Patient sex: M
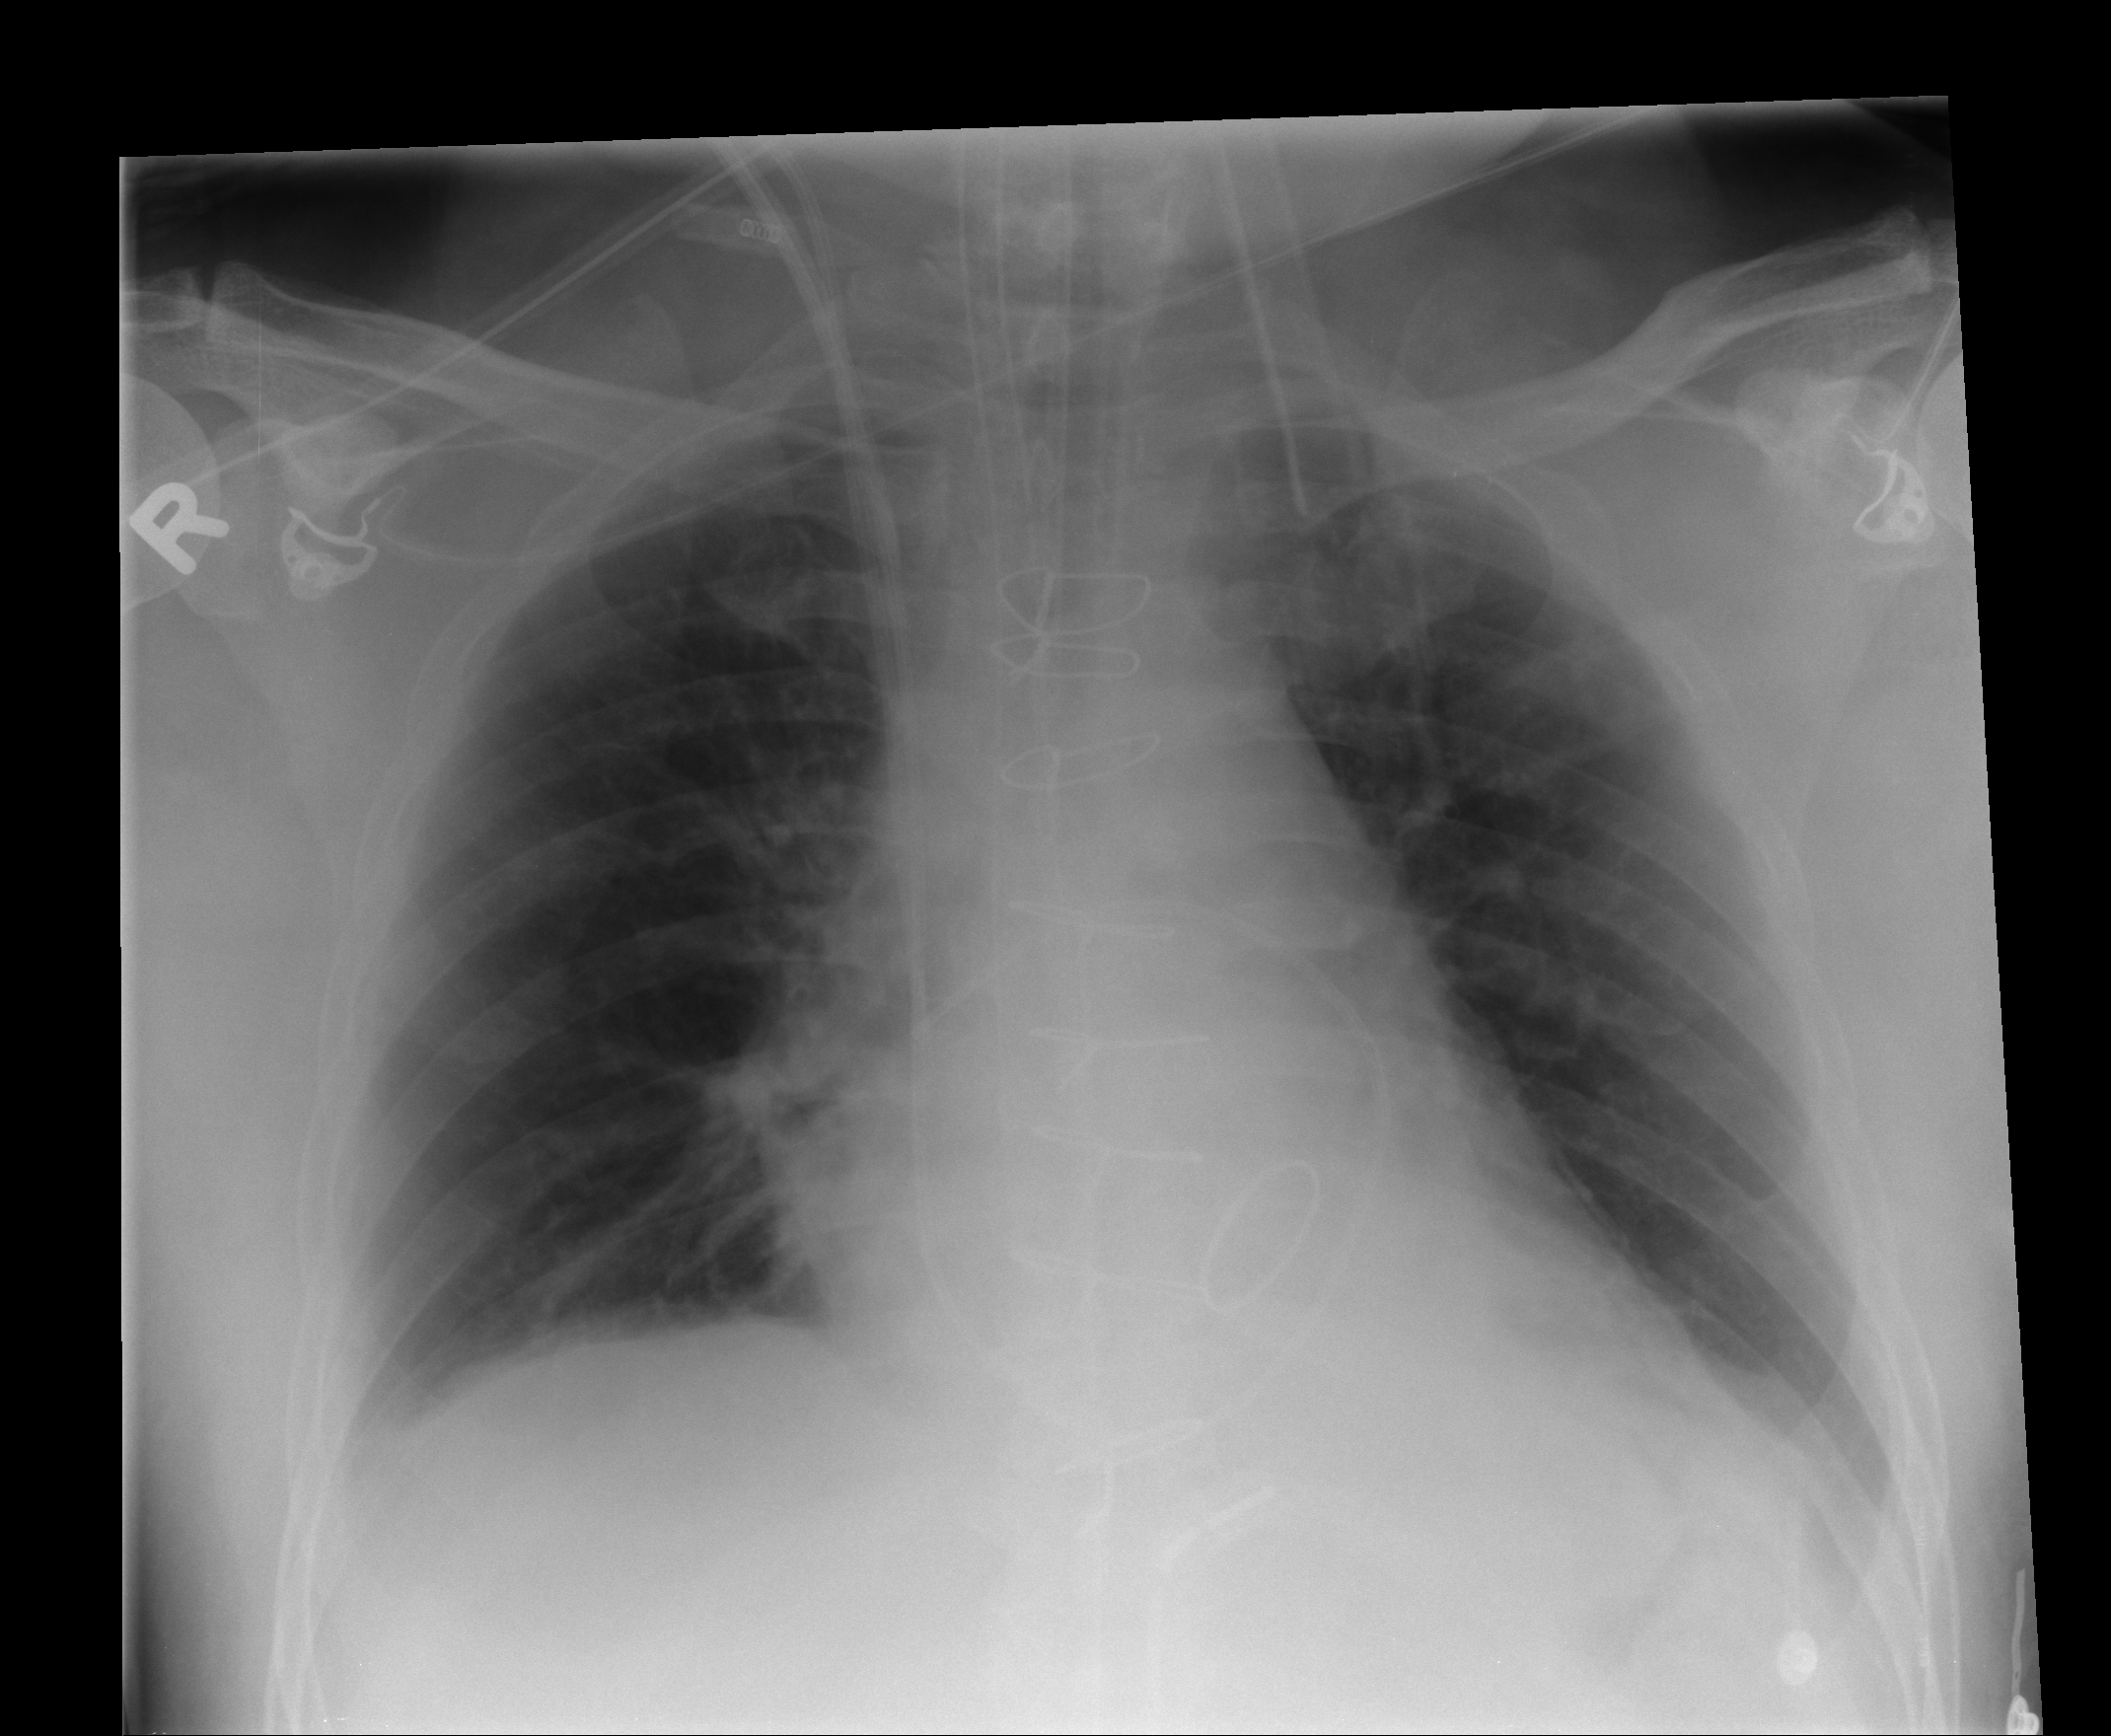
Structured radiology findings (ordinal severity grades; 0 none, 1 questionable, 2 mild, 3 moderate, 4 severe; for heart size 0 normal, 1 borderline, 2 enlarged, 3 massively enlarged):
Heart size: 0
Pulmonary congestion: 0
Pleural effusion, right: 2
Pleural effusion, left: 0
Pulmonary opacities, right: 0
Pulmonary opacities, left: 0
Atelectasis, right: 2
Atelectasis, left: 2